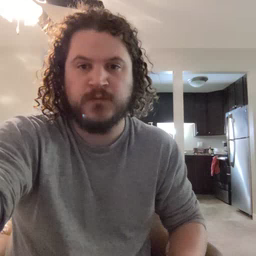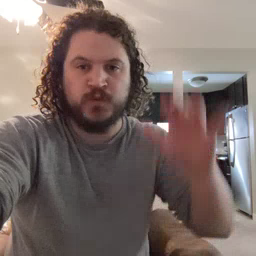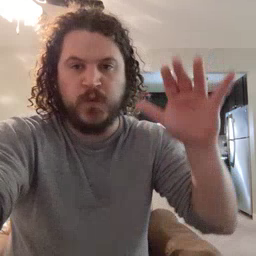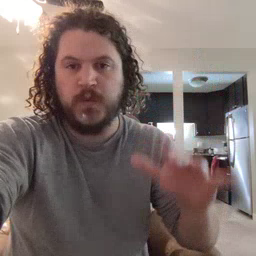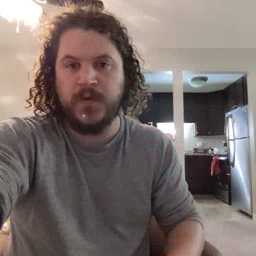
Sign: snow